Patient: sex M, age 58
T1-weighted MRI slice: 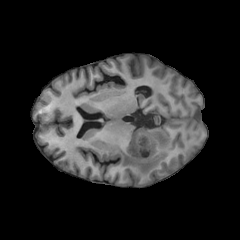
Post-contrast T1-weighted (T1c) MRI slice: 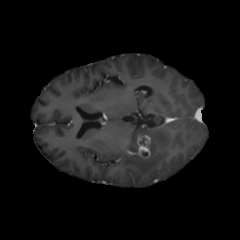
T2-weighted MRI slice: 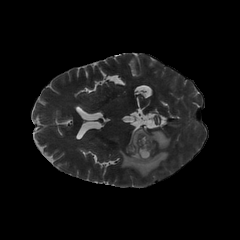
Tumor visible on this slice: yes
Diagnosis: Glioblastoma, IDH-wildtype
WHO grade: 4